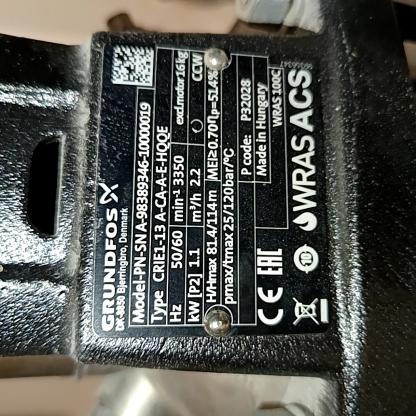
Klasa: tabliczka-znamionowa